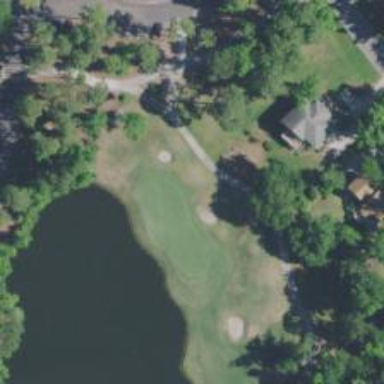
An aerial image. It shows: Pathway for golfing.